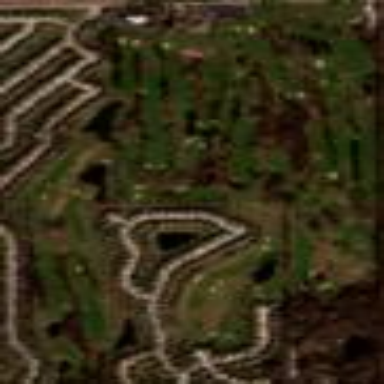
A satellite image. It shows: Golf course surrounded by greenery.